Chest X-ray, AP view. Patient: 60 years old, sex F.
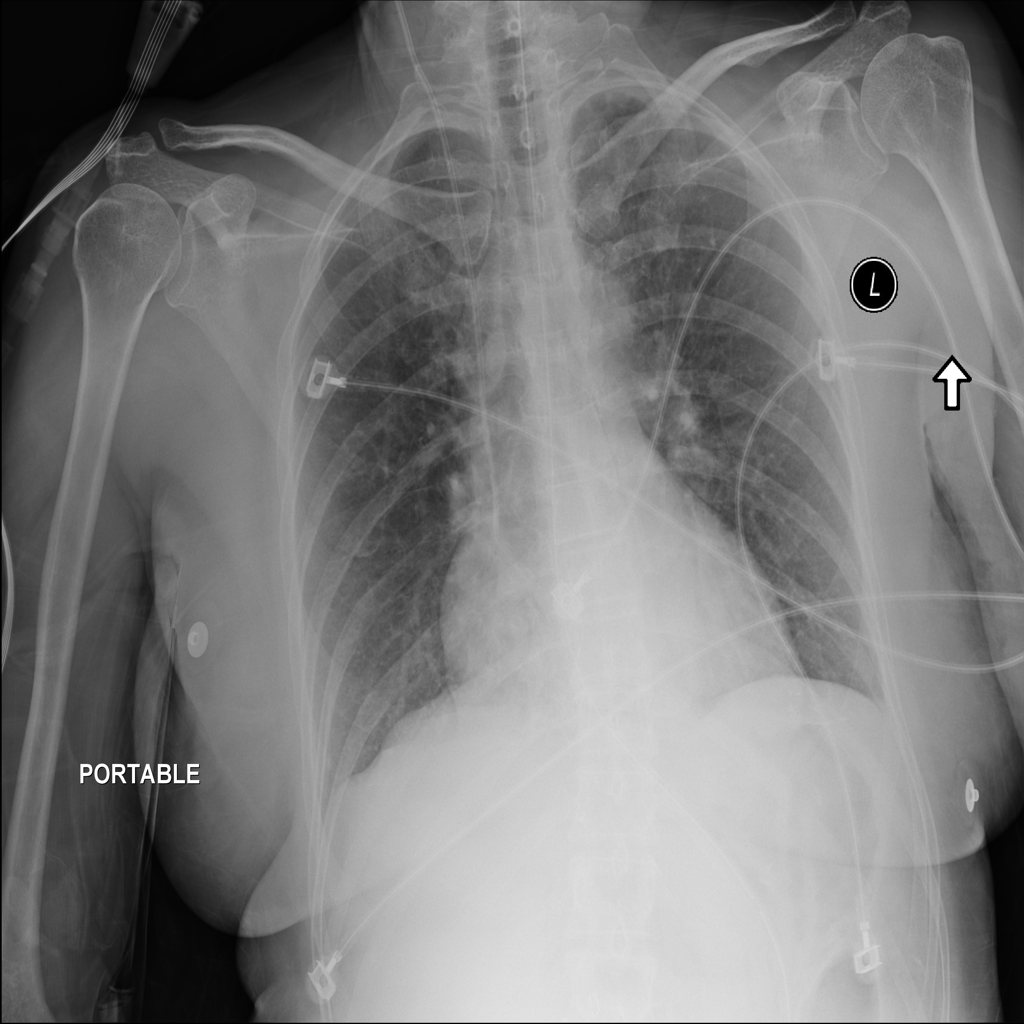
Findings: No Finding